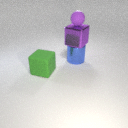
large blue metal cylinder to the right of large green rubber cube